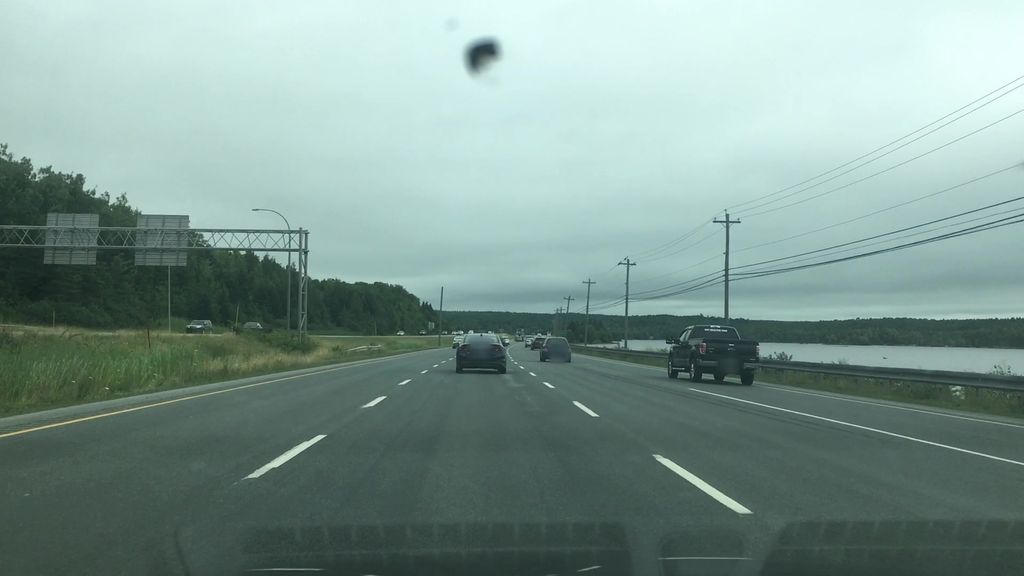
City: halifax